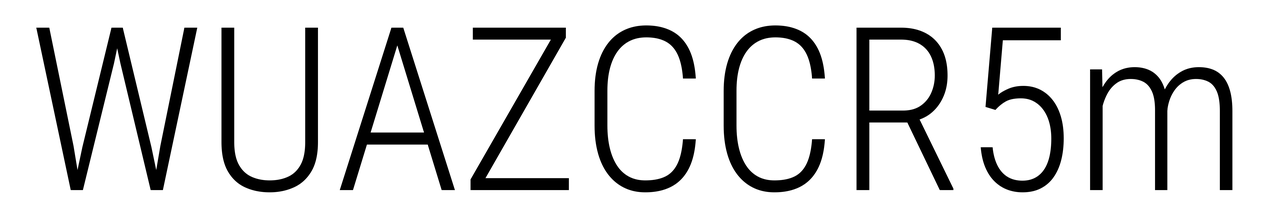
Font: Roboto_Condensed_Light